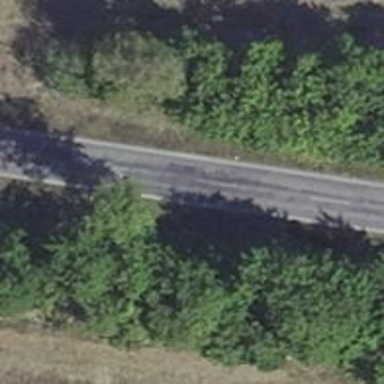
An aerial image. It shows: Secondary road with asphalt surface.